Sex: F
Age: 75
Scanner: Avanto
Primary tumour origin: Unverified
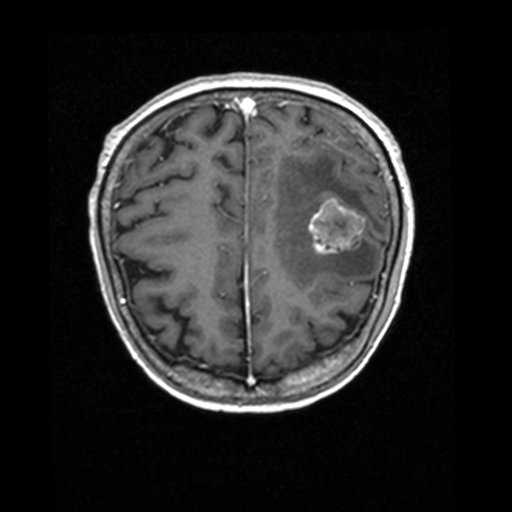
Segmented lesion volume (cc): 9.744
Number of lesion components: 1